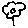
Label: flower